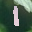
Label: 1